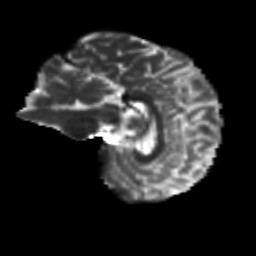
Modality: T2w
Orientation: sagittal
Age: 36
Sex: male
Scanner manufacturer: siemens
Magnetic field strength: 3 T
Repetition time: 8.6 s
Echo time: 0.095 s